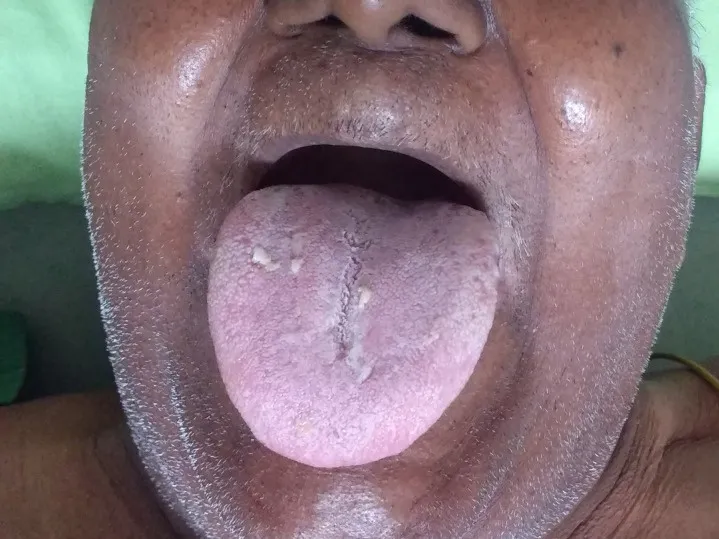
Overnight resolution of tongue oedema.
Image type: medical_photograph (skin_photograph)